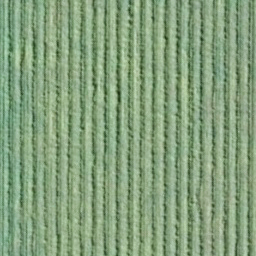
Label: agricultural